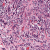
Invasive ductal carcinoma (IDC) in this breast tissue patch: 1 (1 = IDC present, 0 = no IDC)